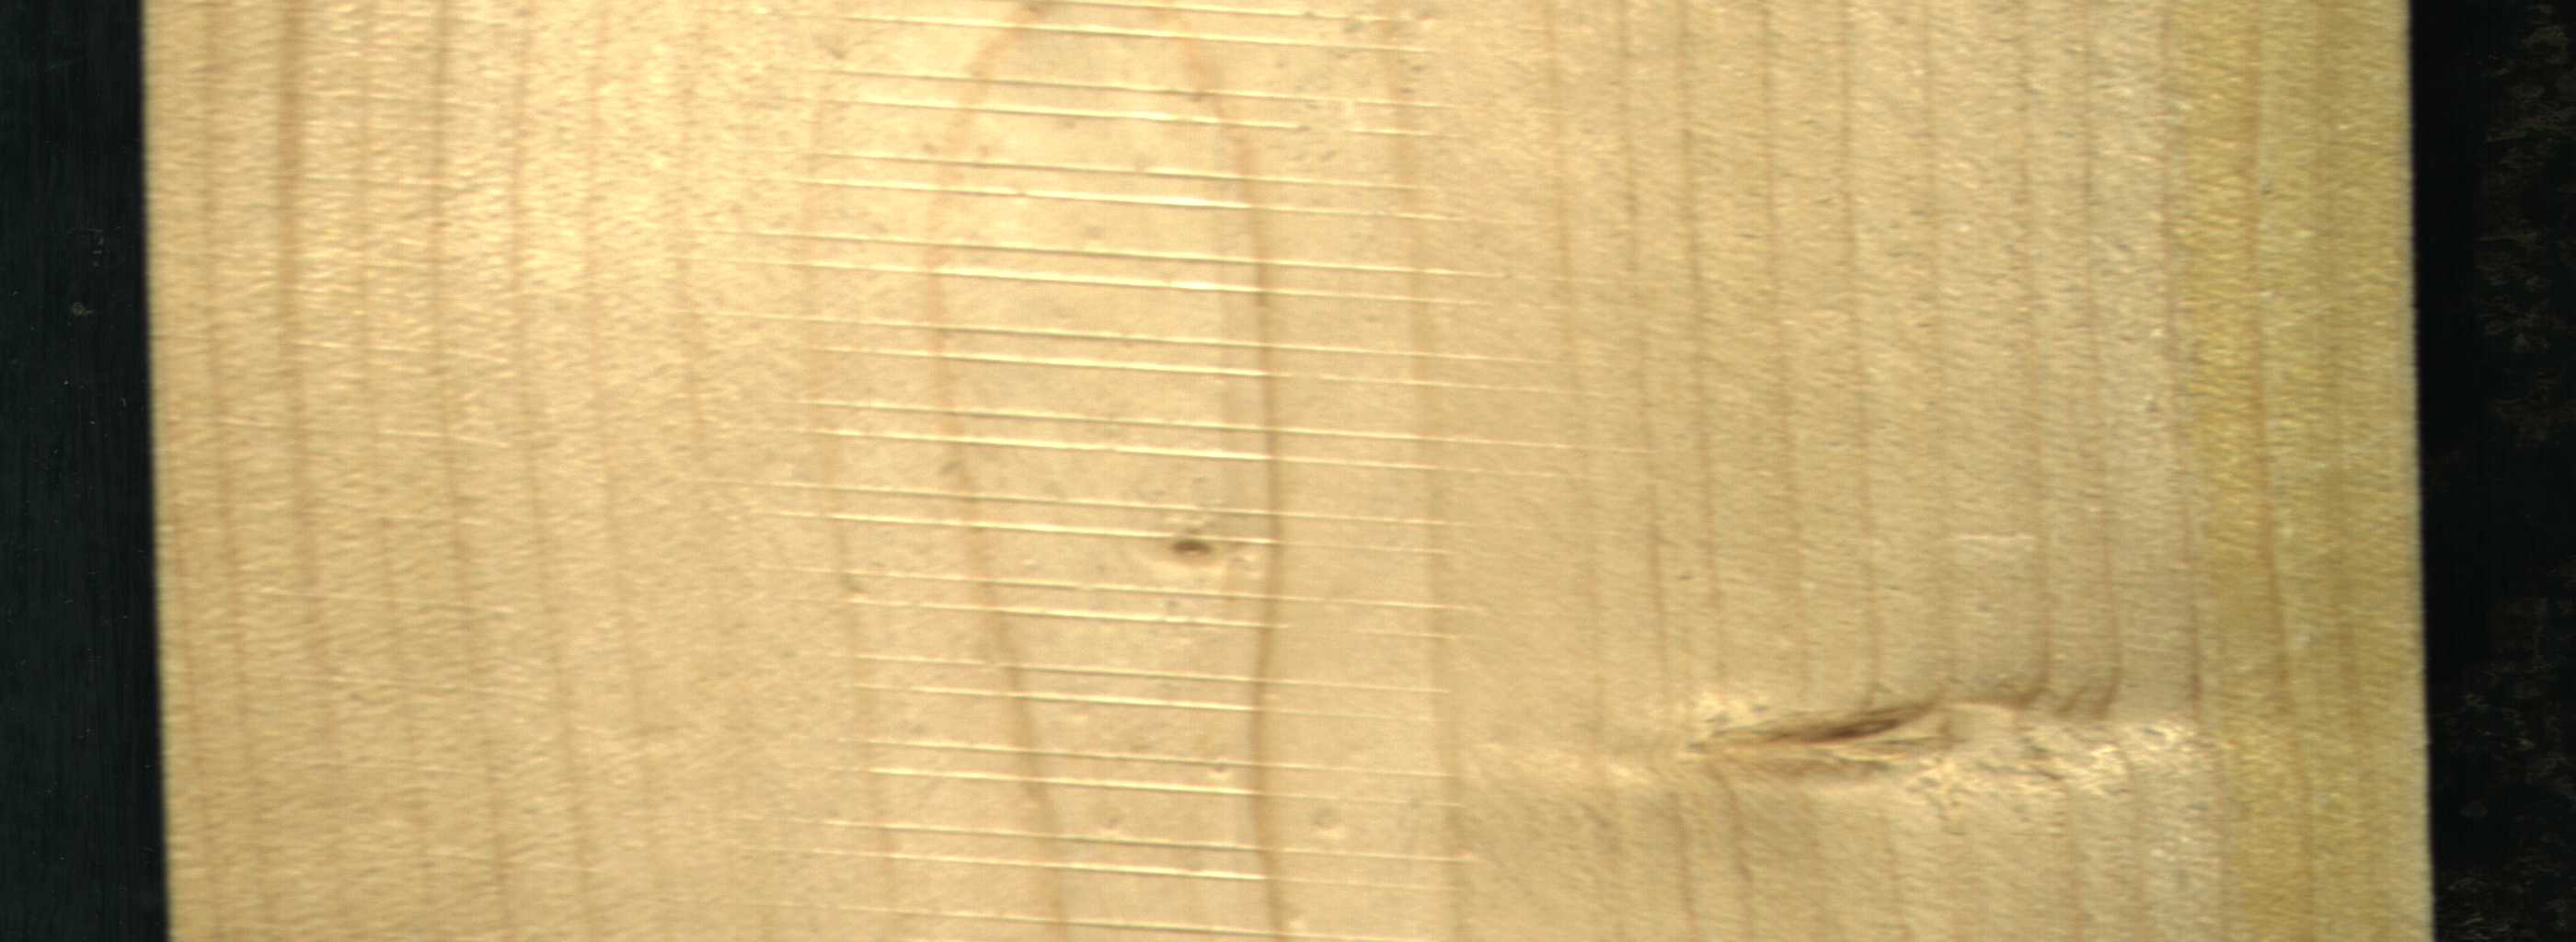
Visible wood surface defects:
Live_Knot